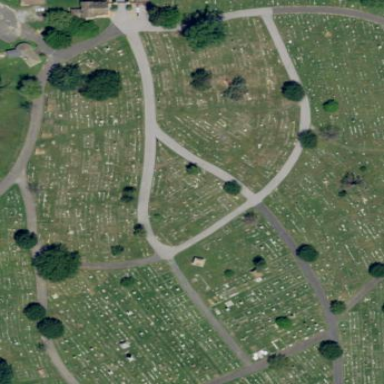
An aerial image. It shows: Sector within cemetery.